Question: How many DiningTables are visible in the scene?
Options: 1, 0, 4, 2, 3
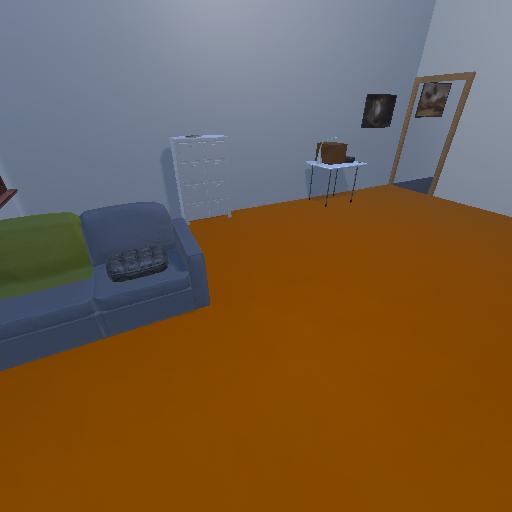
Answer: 1